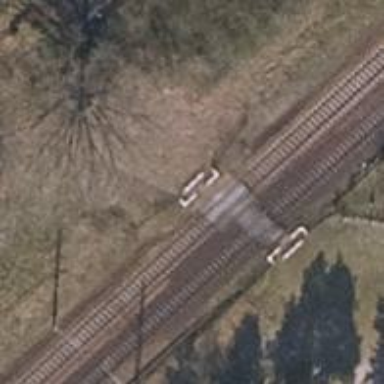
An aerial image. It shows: Track road with grass surface.